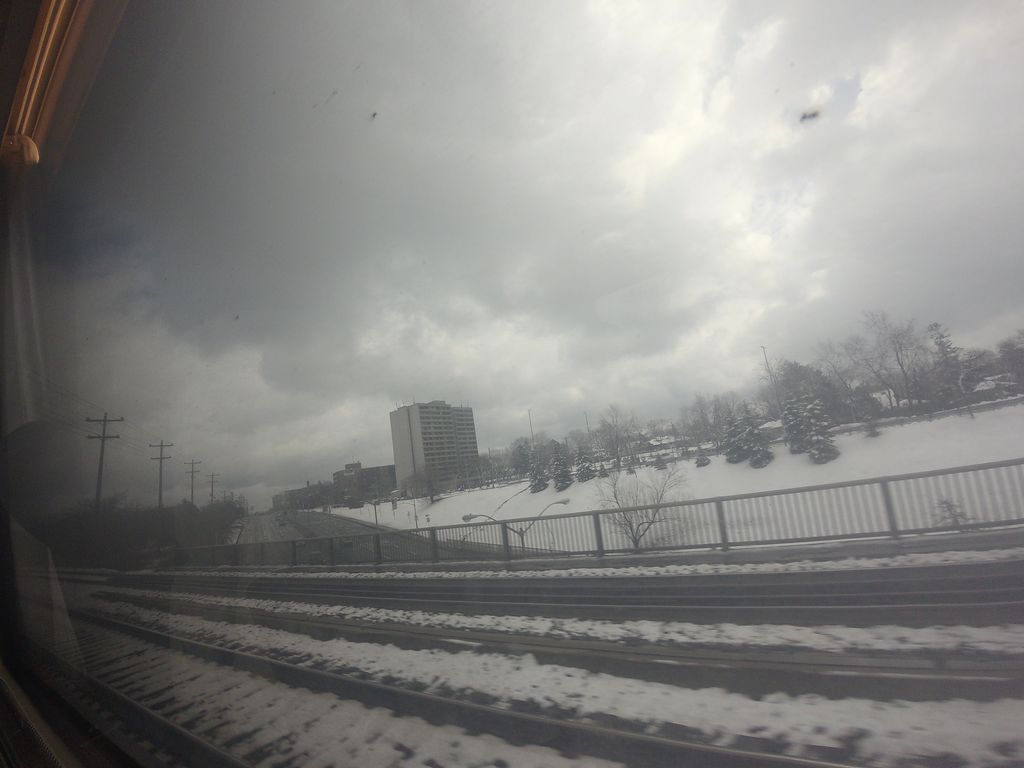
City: toronto